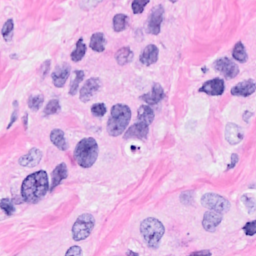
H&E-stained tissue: Breast